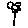
Label: flower